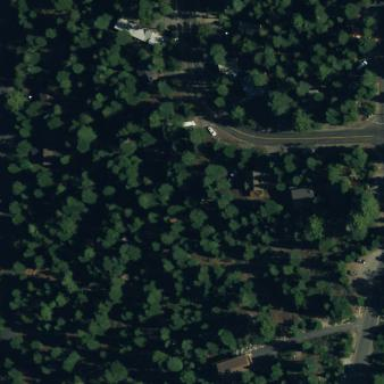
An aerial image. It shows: Woodland with evergreen needle-leaved trees.